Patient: sex M, age 69
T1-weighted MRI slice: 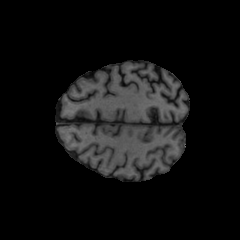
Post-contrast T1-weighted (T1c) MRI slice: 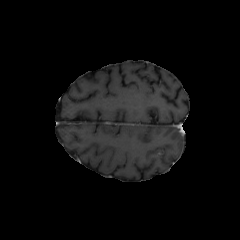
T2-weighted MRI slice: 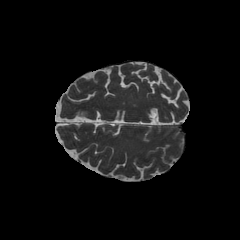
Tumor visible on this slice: no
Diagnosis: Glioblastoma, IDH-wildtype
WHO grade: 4